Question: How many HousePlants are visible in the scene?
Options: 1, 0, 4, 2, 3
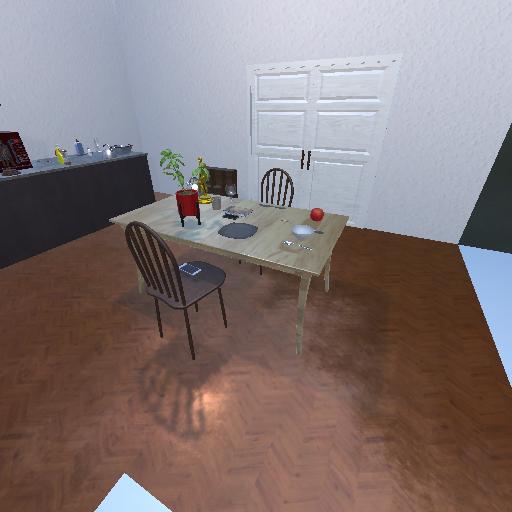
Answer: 1